Field crop: maize
Growth stage: 1
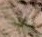
Species: salsola